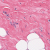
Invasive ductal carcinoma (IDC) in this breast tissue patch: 0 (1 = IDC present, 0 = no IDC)